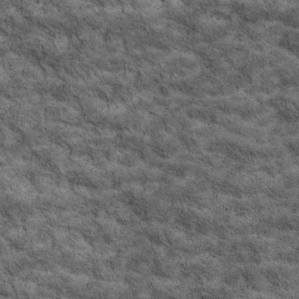
Label: non_frost